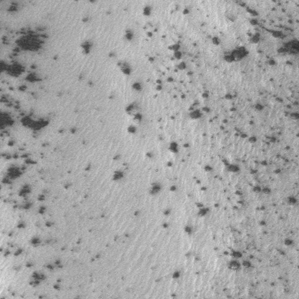
Label: frost